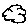
Label: cloud